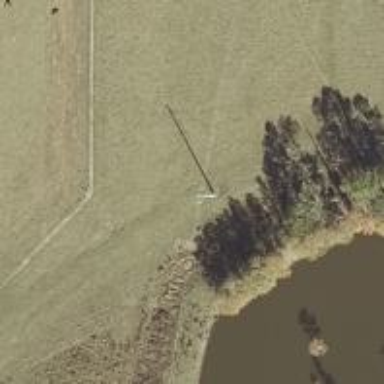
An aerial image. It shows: Power pole.